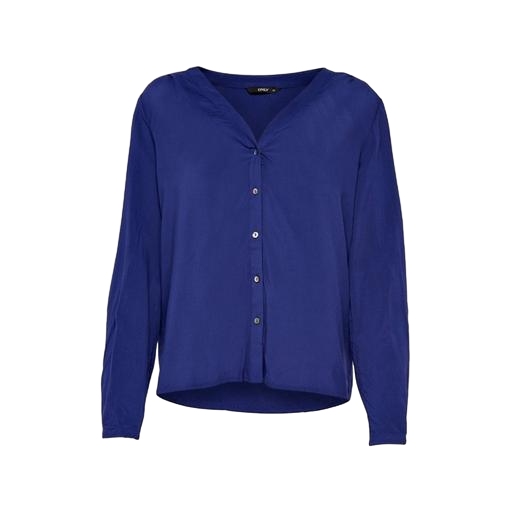
blue button-front long-sleeve blouse, blue longsleeved blouse, blue button front blouse, white background